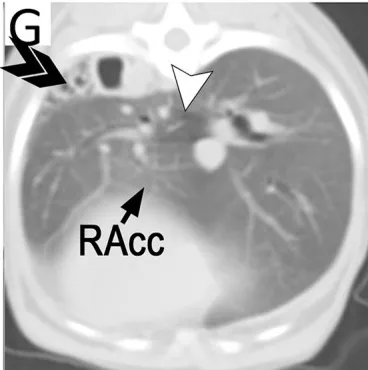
Transverse (3 mm-thick) computed tomographic (CT) images of a Miniature Poodle obtained at 9 months. Using a single slice CT).
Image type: radiology (ct)